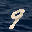
Label: 9